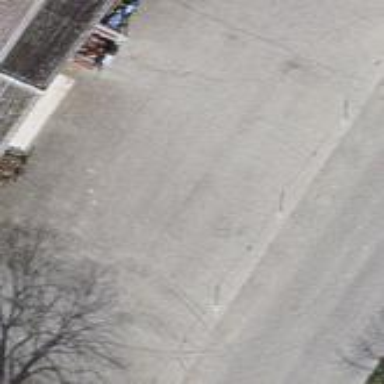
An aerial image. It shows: Driveway.